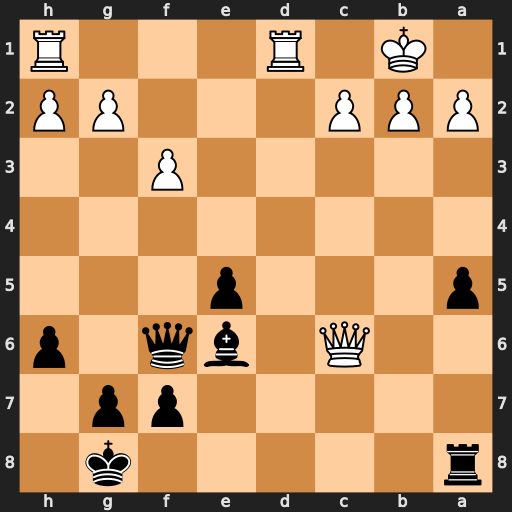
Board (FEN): r5k1/5pp1/2Q1bq1p/p3p3/8/5P2/PPP3PP/1K1R3R
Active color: b
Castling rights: -
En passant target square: -
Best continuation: Bxa2+ Kxa2 Qxc6